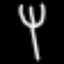
Label: fork